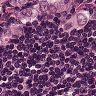
Metastatic tissue present: yes